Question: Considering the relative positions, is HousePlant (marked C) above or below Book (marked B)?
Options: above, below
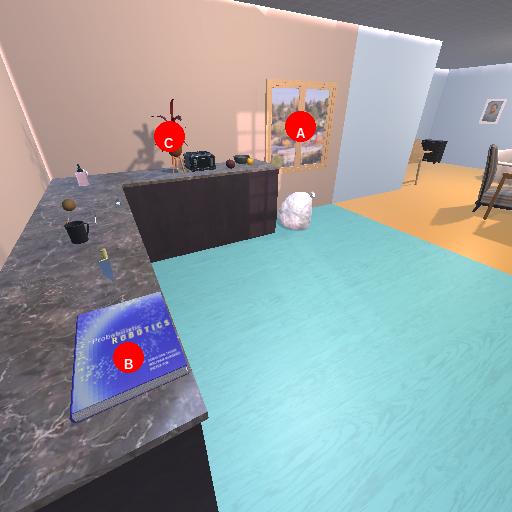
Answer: above